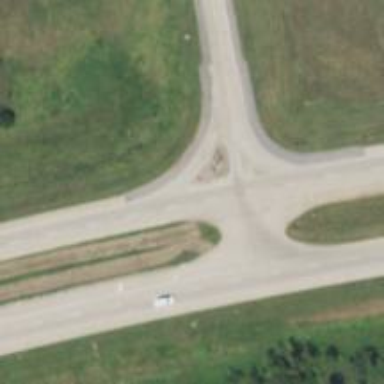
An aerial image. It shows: Trunk link highway.